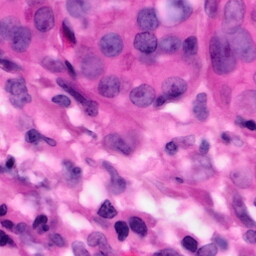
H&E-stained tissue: Pancreatic